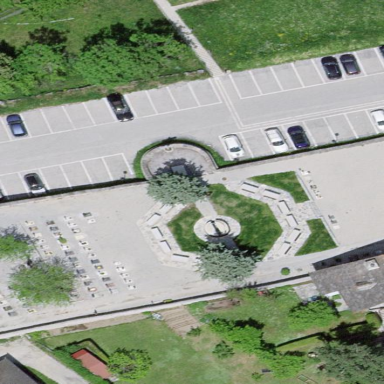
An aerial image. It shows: Parking area with surface.